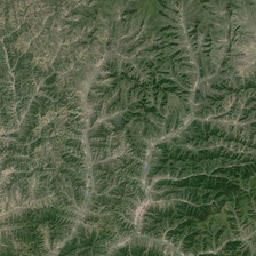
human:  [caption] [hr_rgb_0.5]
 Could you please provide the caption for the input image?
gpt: A clear hill comes with a clear line.

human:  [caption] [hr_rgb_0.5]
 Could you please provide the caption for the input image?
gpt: The rolling and clear lines of the hills are reflected in the eyes.

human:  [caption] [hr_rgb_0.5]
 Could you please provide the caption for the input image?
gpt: Rolling hills with clear lines come into view.

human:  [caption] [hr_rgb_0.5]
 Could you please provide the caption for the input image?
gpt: gentle hills with clear lines come into view.

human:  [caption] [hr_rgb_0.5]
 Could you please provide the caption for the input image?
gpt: The mountains rise and fall, clear to the bottom.